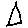
Label: triangle